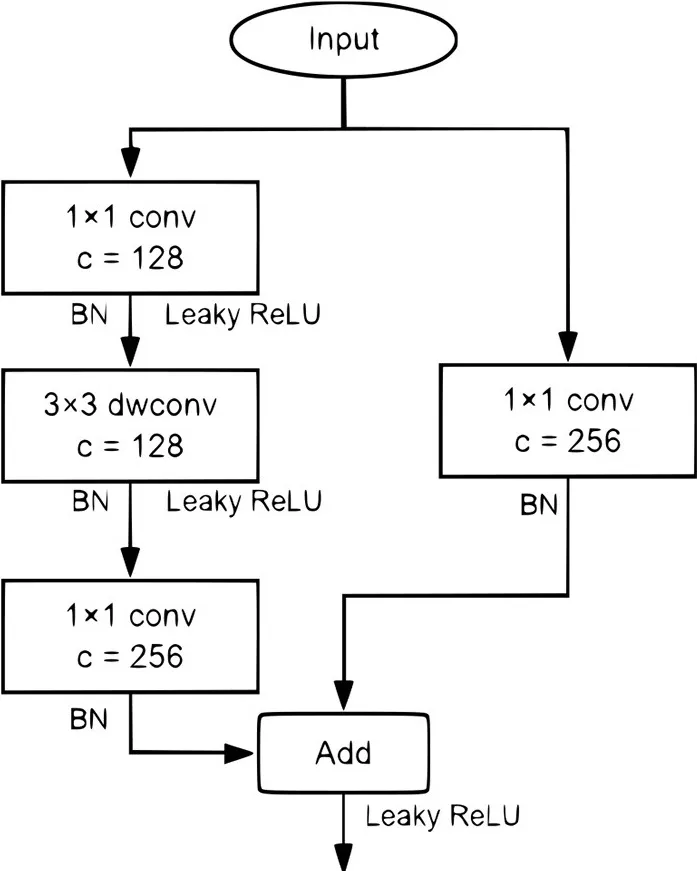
The ResBlock in PeeleNet.
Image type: chart (chart)